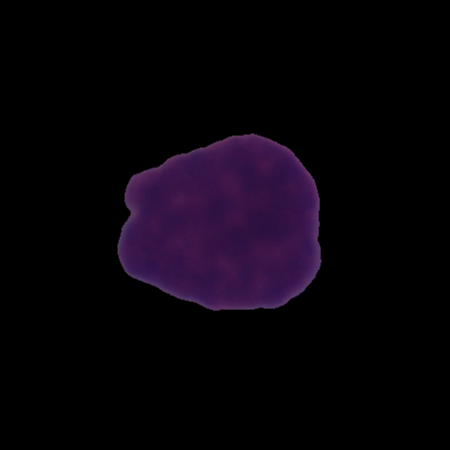
Label: cancer